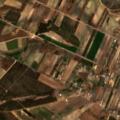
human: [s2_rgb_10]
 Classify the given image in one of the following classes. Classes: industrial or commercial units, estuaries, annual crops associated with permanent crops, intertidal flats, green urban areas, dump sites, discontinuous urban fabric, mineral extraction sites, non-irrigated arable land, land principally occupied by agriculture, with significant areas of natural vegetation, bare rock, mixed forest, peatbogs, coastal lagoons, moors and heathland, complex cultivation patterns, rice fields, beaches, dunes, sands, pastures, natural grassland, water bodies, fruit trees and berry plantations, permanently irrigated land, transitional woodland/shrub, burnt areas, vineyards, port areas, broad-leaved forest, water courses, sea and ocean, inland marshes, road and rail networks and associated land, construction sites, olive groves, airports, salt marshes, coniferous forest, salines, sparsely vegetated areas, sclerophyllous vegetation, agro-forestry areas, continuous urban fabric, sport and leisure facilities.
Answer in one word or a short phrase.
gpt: vineyards, complex cultivation patterns, land principally occupied by agriculture, with significant areas of natural vegetation, mixed forest